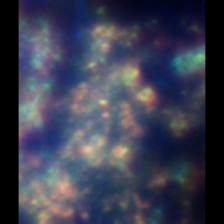
Taxon: Unknown_full_image
Group: Unknown